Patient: sex M, age 73
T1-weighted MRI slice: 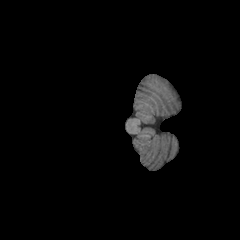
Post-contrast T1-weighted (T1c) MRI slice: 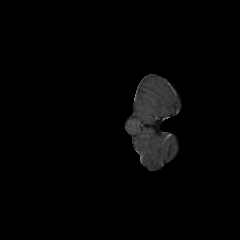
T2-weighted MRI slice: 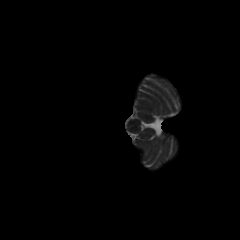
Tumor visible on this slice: no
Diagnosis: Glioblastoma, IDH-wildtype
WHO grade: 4